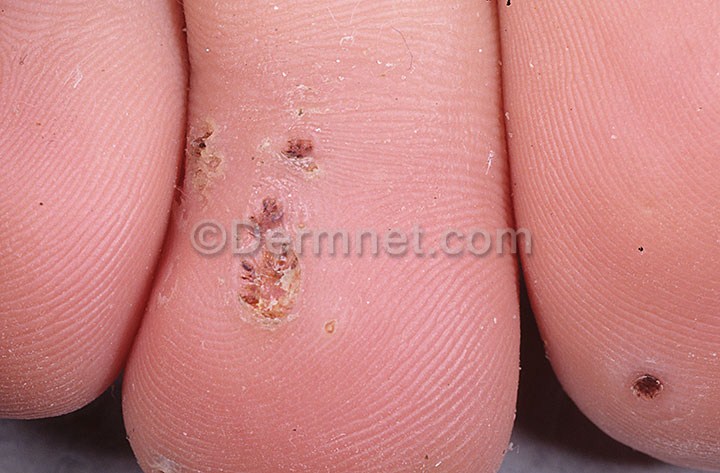
Disease: Warts Molluscum and other Viral Infections